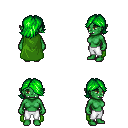
a pixel art fantasy rpg character, female body template, orc, green skin, green cape, white pants, green swoop hairstyle, four views (front, back, left, right), 2x2 character sprite sheet, small pixel art, hard edges, no anti-aliasing